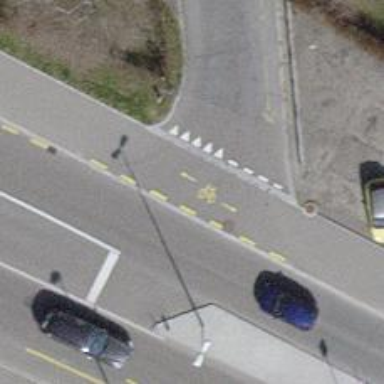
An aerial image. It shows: Uncontrolled crossing on the road.